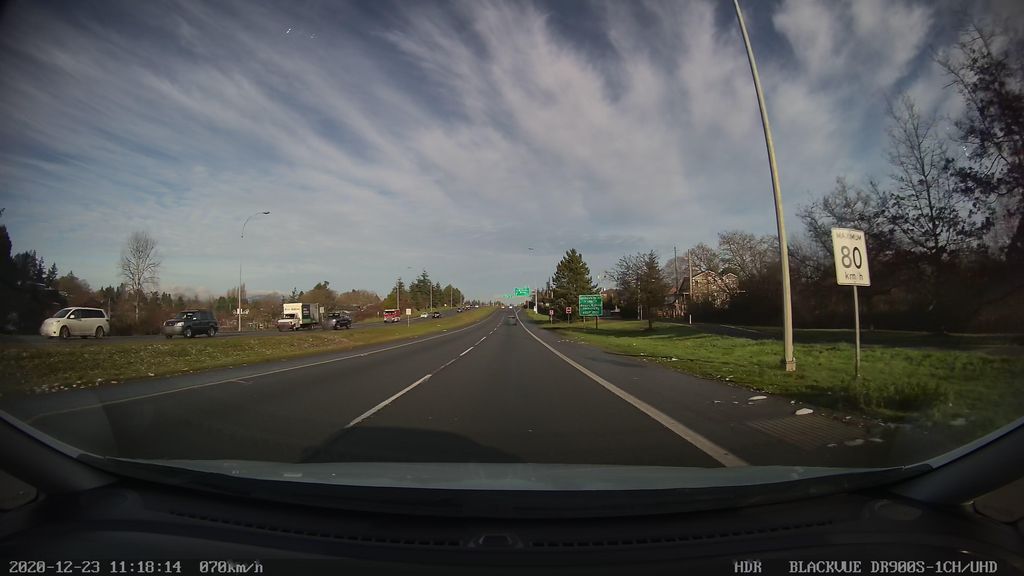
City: victoria